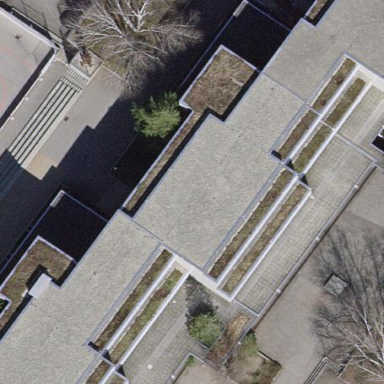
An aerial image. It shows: School building.